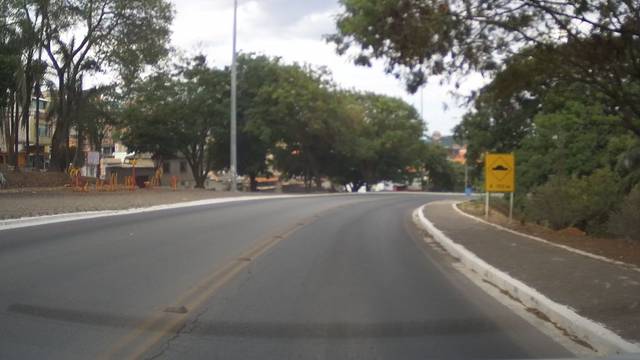
Region: Brazil
Coordinates: -19.876, -43.897